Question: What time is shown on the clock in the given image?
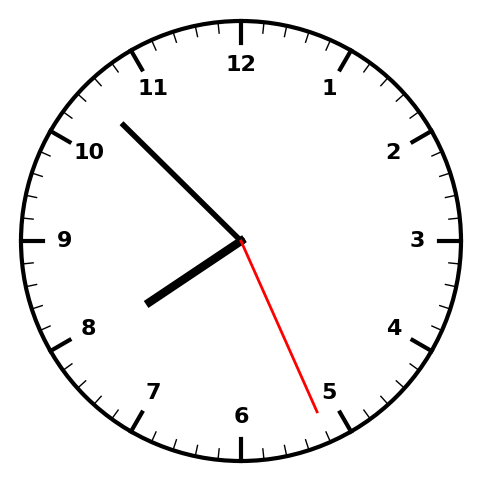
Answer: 07:52:26